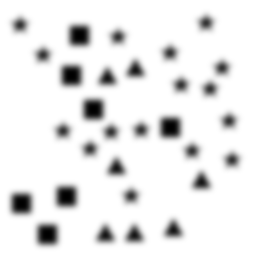
Squares: 7
Triangles: 7
Stars: 16
Total shapes: 30